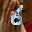
Label: 6